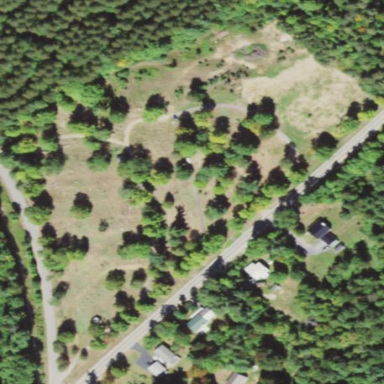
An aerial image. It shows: Cemetery.